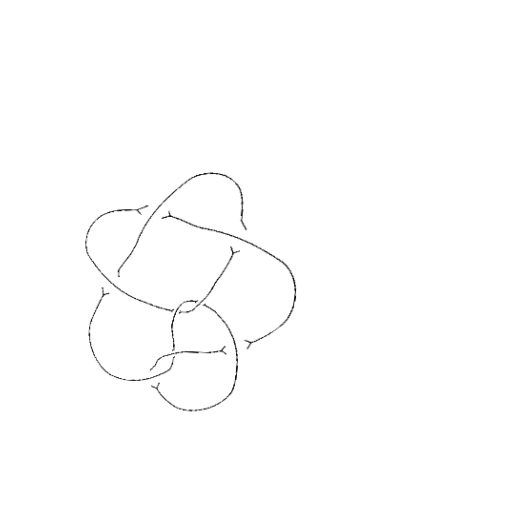
Crossing number: 8